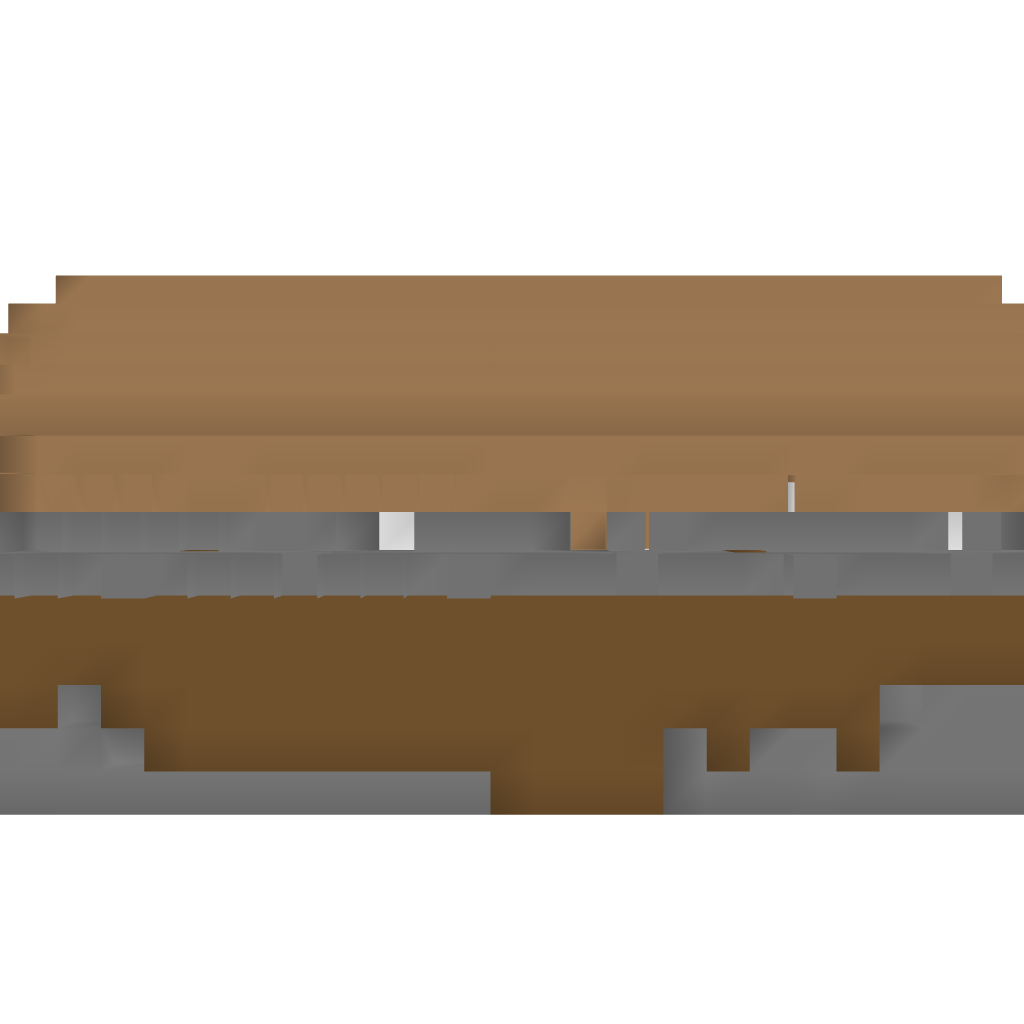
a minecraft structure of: Lovely small house 50% earth below house